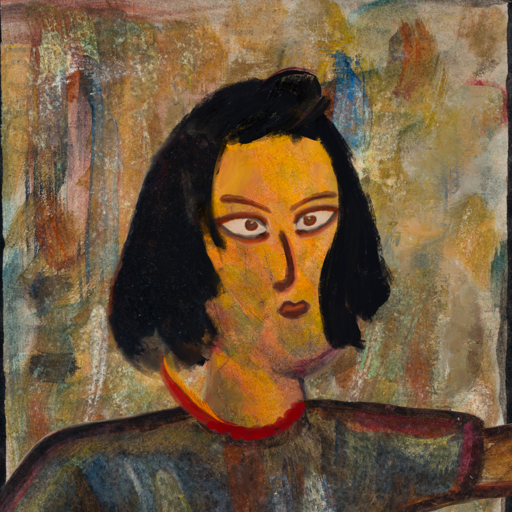
Background: Pipe, Head And Neck Side: Gypsy_Mother, Face Side: Roy_Bahadur, Bust: Mosgoul, Hair Side: Mosgoul, Head Accessory: Blank, Second Necklace: Blank, Necklace: Pipe, Baby: Blank